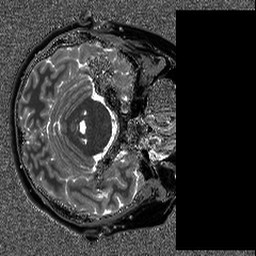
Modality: T1map
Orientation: axial
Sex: female